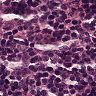
Metastatic tissue present: no